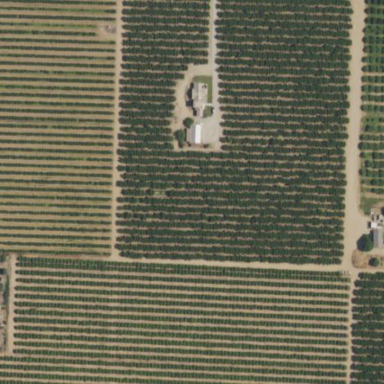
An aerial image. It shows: Vineyard with agricultural properties.